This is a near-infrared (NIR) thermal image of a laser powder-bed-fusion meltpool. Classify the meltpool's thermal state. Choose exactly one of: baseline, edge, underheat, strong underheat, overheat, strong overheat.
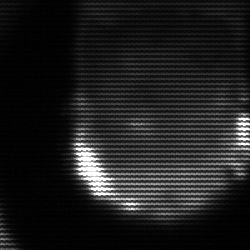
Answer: edge